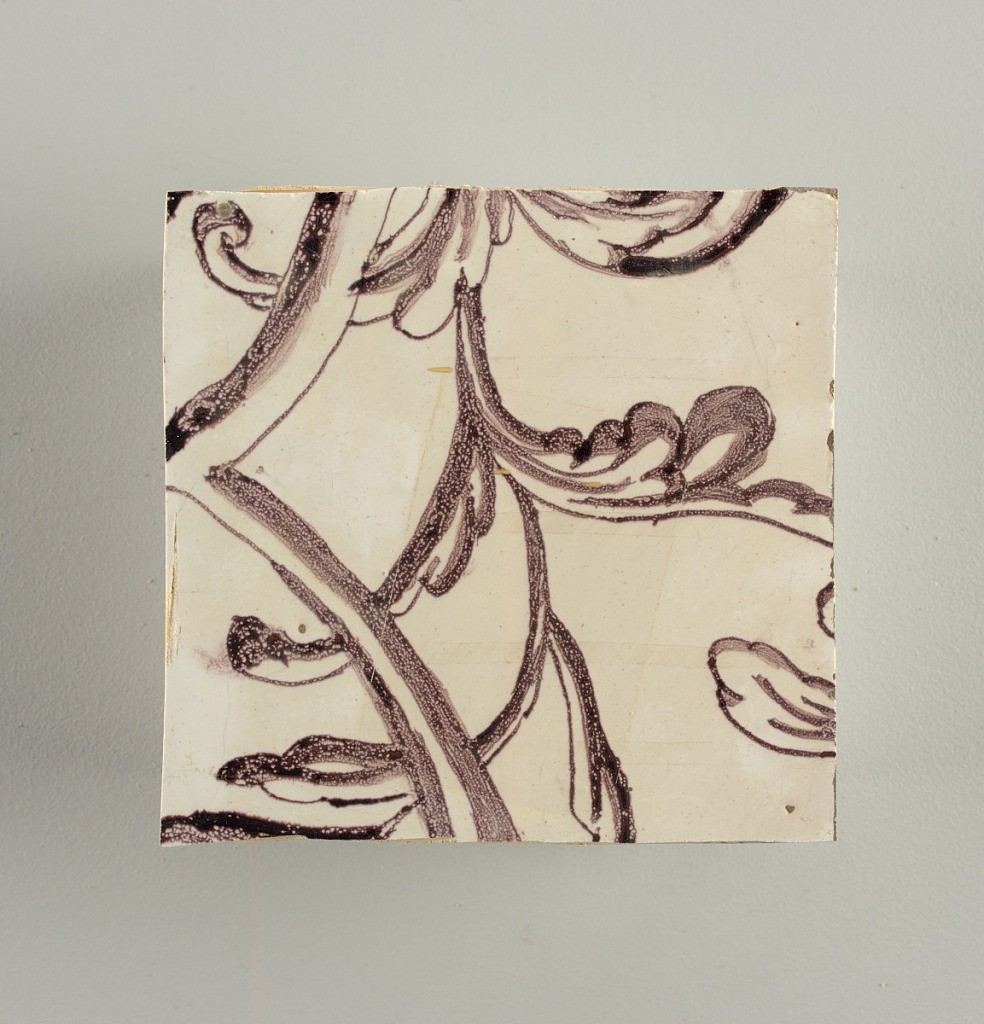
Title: Wall facing
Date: ca. 1725
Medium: Tin-glazed earthenware, underglaze
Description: Horizontal rectangle.  Thirty-seven tiles wide and twenty-one high with opening for door or window nineteen and one-half tiles high and twelve wide.  To left and right of opening, centered canopy above. Left, woman representing Hope, right, a sculputure urn.  Centered above opening, a mascaron.  Arabesque design of foliage.